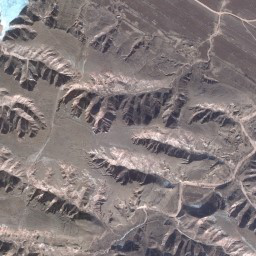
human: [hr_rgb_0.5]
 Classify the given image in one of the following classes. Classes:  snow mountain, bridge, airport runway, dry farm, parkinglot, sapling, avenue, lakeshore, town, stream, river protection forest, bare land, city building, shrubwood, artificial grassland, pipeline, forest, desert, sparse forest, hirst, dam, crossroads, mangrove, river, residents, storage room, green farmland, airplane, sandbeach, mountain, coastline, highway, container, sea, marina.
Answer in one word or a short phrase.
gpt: mountain